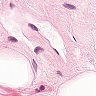
Metastatic tissue present: no